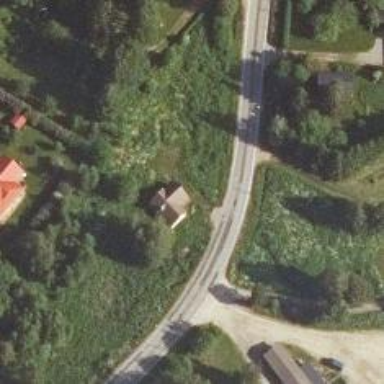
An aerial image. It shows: Driveway.